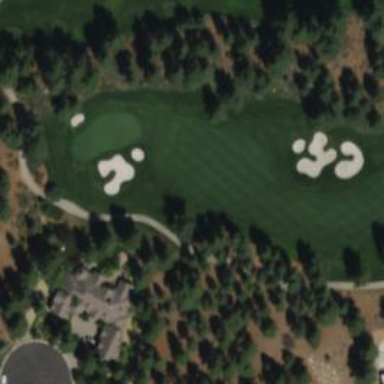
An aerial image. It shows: Golf hole.